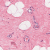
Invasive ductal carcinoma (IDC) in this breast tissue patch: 0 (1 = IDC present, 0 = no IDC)